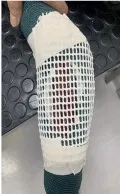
PRP application and bandage at the right tarsal and metatarsal regions in the hind limb of case 1. Thermoplastic mesh application.
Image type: pathology (fish)